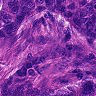
Metastatic tissue present: yes